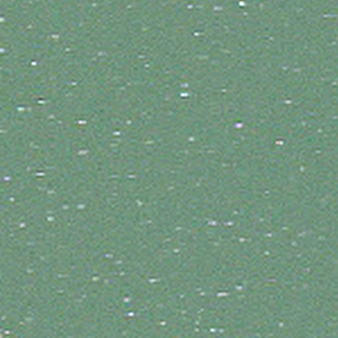
Label: other